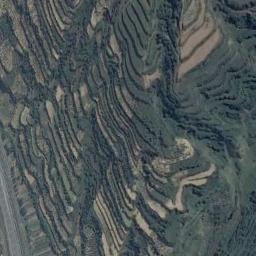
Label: terrace